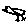
Label: bird